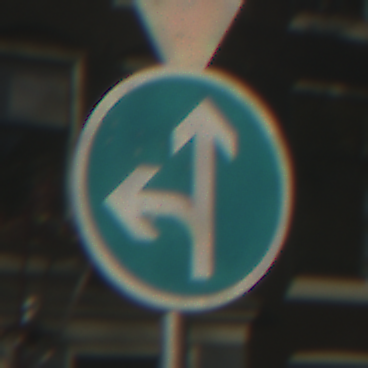
Verkehrszeichen: VorgeschriebeneFahrtrichtungGeradeausOderLinks
Zusatzzeichen oben: VorfahrtGewaehren
Umgebung: Outdoor, Urban
Tageszeit: SunriseSunset
Wetter: PartlyCloudy
Licht: Natural
Jahreszeit: Autumn
Kontrast: HighContrast